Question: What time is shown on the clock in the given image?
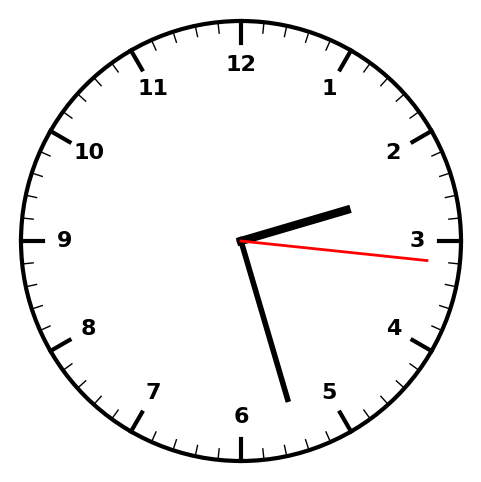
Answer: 02:27:16